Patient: sex M, age 71
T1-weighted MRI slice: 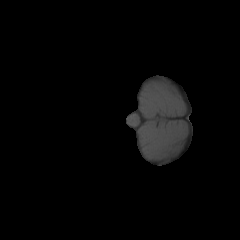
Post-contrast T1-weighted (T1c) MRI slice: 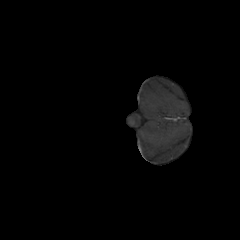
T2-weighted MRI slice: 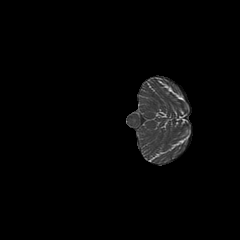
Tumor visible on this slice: no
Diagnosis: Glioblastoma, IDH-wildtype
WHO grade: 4